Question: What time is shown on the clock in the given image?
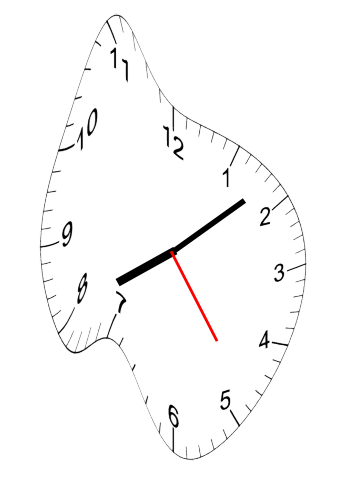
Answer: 08:08:24